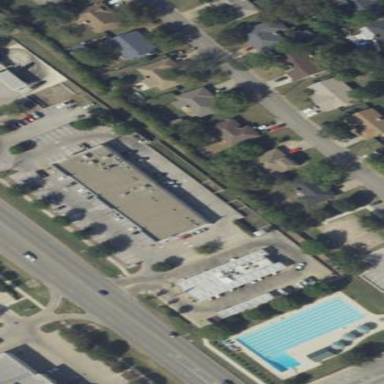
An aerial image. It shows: Retail building.